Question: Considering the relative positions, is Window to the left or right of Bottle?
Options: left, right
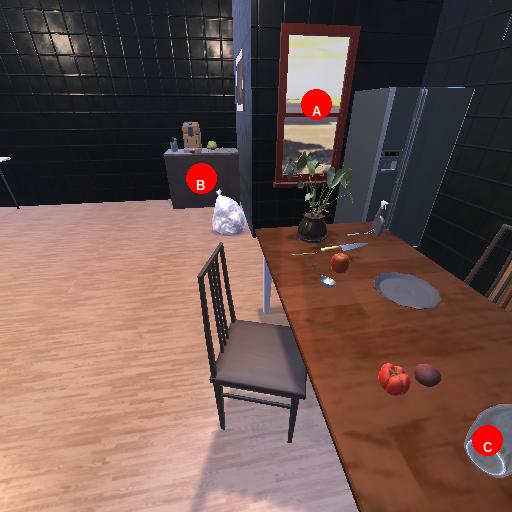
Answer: left